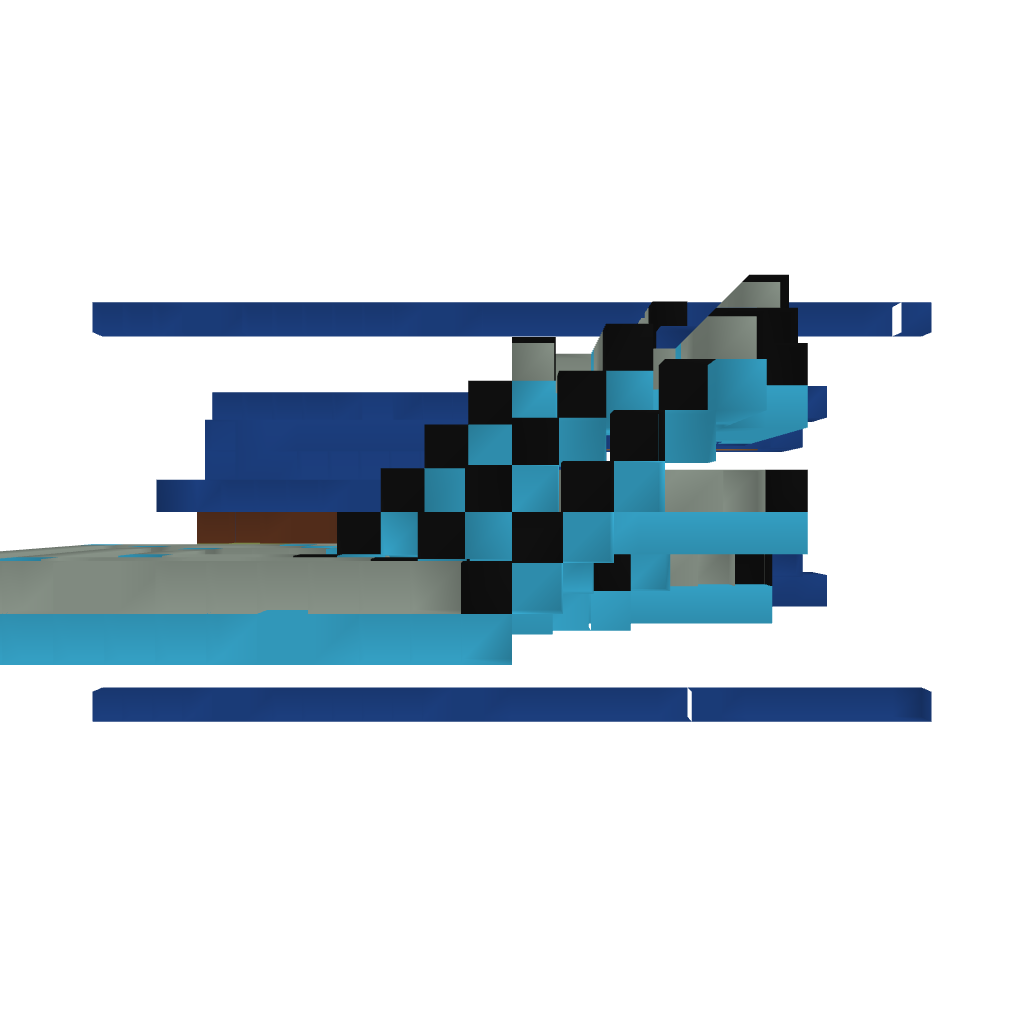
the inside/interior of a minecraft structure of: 9-buttons with light